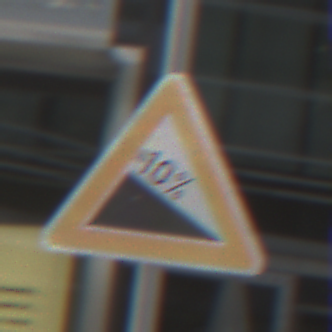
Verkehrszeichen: Gefaelle10
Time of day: Midday
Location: Outdoor (Urban)
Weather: Overcast
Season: NotSpecified
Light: Natural